Aerial crown-view tile of a tropical tree (Barro Colorado Island, Panama), acquired 20240918:
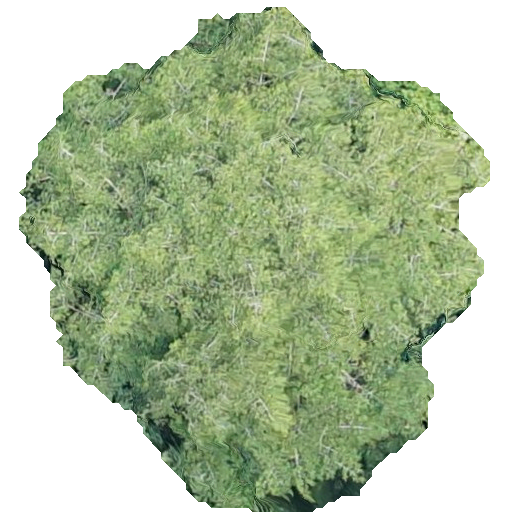
Species: Virola surinamensis
GBIF accepted scientific name: Virola surinamensis
Crown area: 256.49 m²